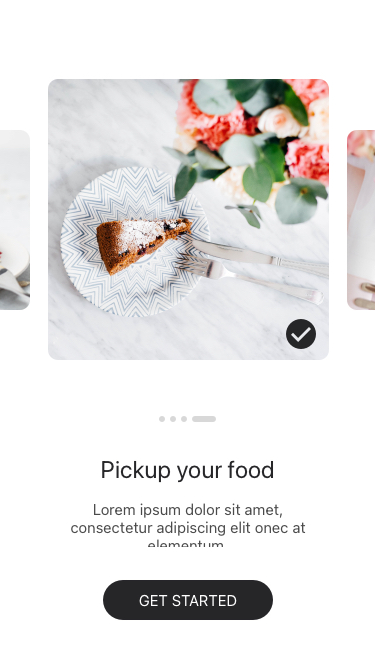
Text in this UI design:
Lorem ipsum dolor sit amet, consectetur adipiscing elit onec at elementum.
Pickup your food
Get Started